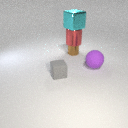
small brown metal cylinder to the right of small gray rubber cube